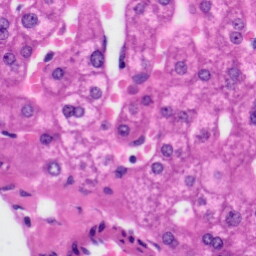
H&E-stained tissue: Liver